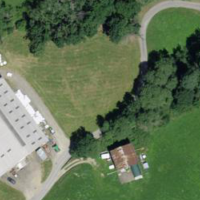
EUNIS habitat code: 41
Species observed at this site:
Geum rivale